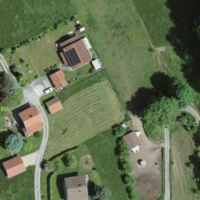
EUNIS habitat code: 24
Species observed at this site:
Clematis vitalba